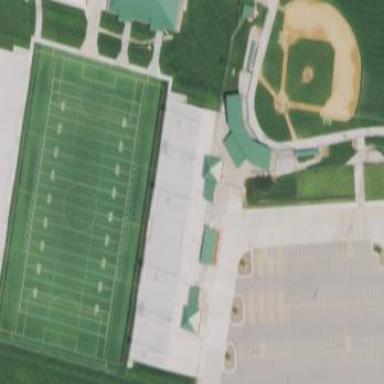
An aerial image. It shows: American football pitch with artificial turf.